The plot is a Morlet-wavelet scalogram of a rotor-rig vibration measurement. Determine the machine's mechanical condition. Answer with exactly one of: normal, misalignment, unbalance, looseness.
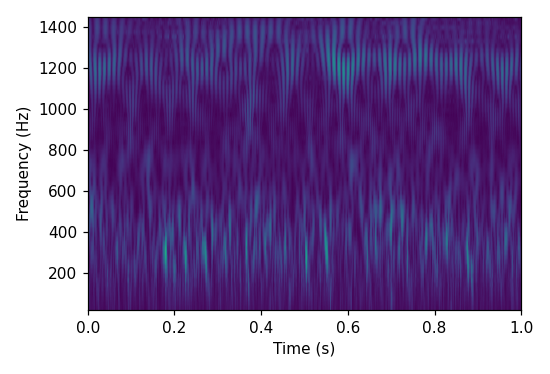
Answer: misalignment